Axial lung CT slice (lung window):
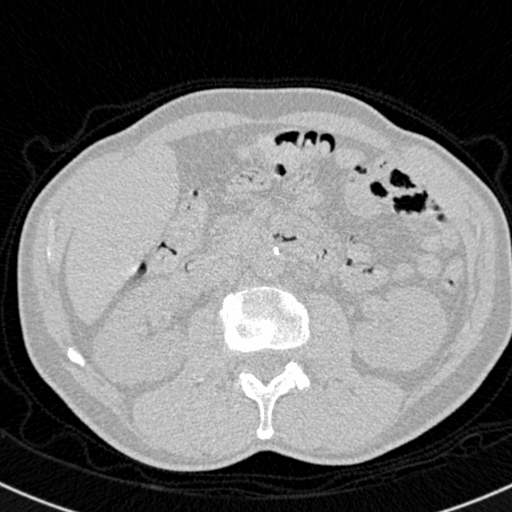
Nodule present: no